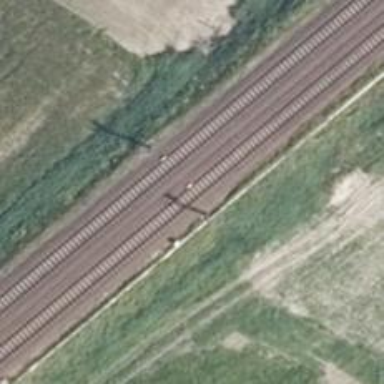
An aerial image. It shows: Light railway signal with light crossing form.